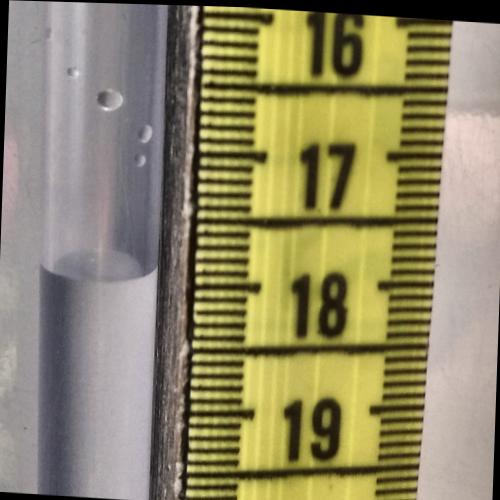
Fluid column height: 17.9 cm